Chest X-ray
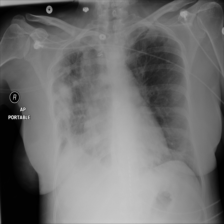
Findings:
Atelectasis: negative
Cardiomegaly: negative
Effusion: negative
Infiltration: negative
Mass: negative
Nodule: negative
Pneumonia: negative
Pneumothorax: negative
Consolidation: positive
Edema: negative
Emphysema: negative
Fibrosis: negative
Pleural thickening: negative
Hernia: negative